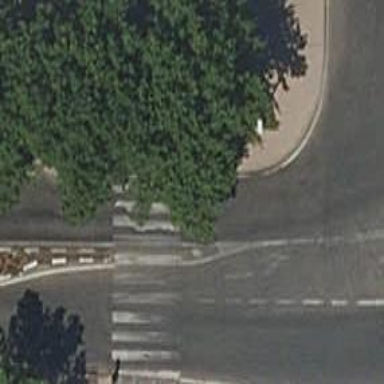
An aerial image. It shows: Marked crossing with traffic-calming table.